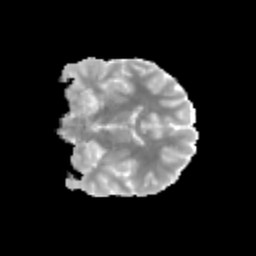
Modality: MD
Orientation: coronal
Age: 13
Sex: male
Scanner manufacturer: siemens
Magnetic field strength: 3 T
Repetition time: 3.8 s
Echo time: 0.07 s